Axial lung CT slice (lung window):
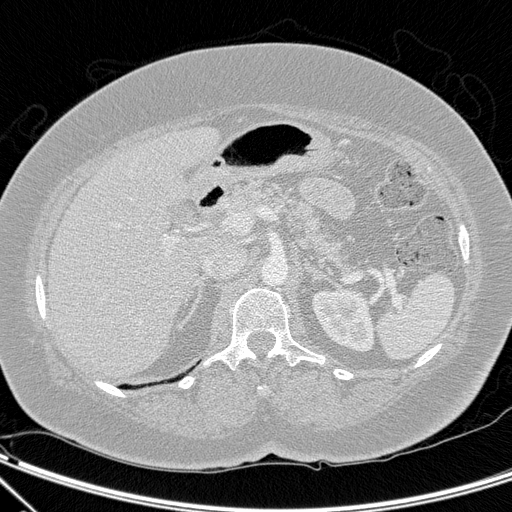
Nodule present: no